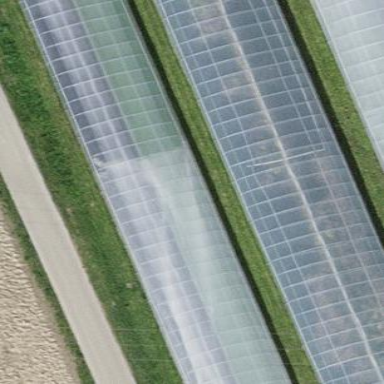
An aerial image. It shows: Greenhouse.